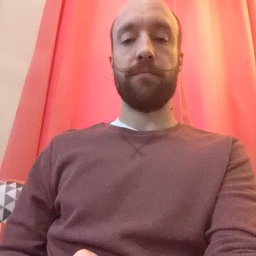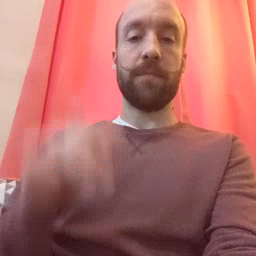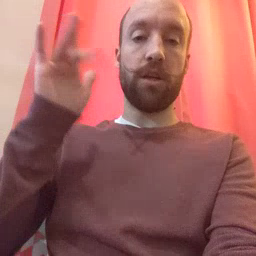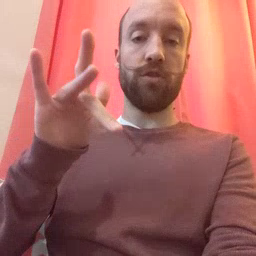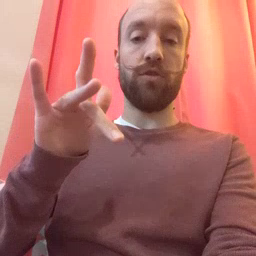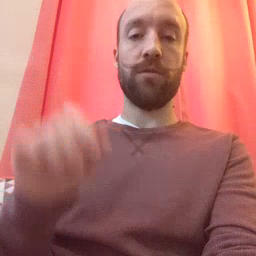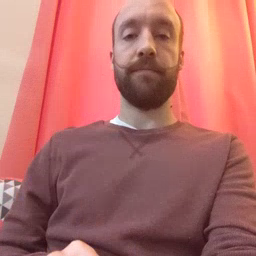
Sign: touch